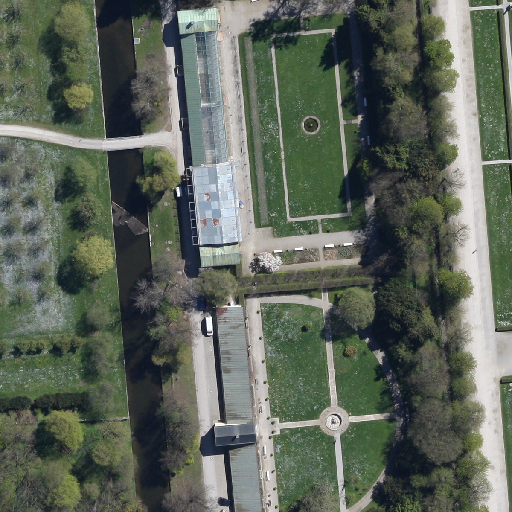
Referring expression: paved road